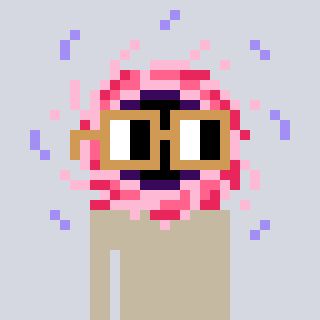
a pixel art character with square brown glasses, a blackhole-shaped head and a bege-colored body on a cool background